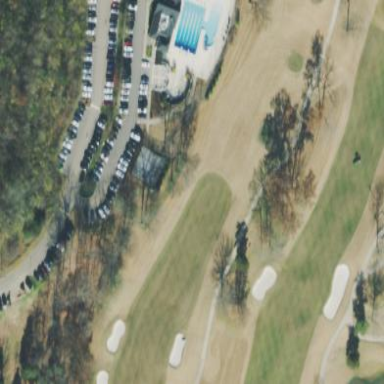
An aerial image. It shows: Golf rough area.